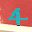
Label: 4